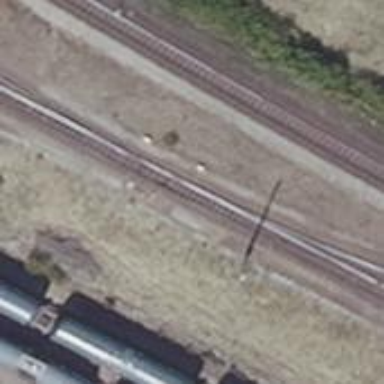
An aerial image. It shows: Rail yard with electrified contact lines for the railway.